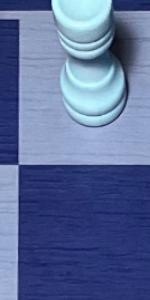
Label: Empty